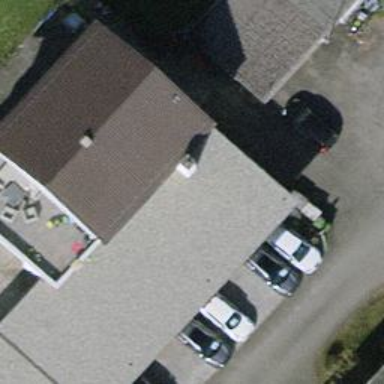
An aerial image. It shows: Building with pitched roof.